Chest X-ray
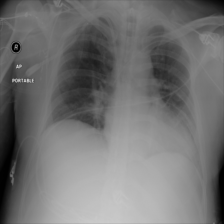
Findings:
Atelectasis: negative
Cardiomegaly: negative
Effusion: negative
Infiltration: negative
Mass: negative
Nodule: negative
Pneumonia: negative
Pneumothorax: negative
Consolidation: negative
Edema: negative
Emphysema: negative
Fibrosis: negative
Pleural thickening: negative
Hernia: negative